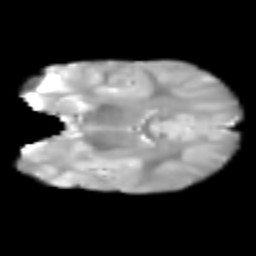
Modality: T2w
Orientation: coronal
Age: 7
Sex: male
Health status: healthy